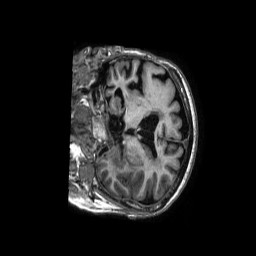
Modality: T1w
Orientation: coronal
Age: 85
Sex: female
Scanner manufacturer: philips
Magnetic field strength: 1.5 T
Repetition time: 0.007188 s
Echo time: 0.003273 s